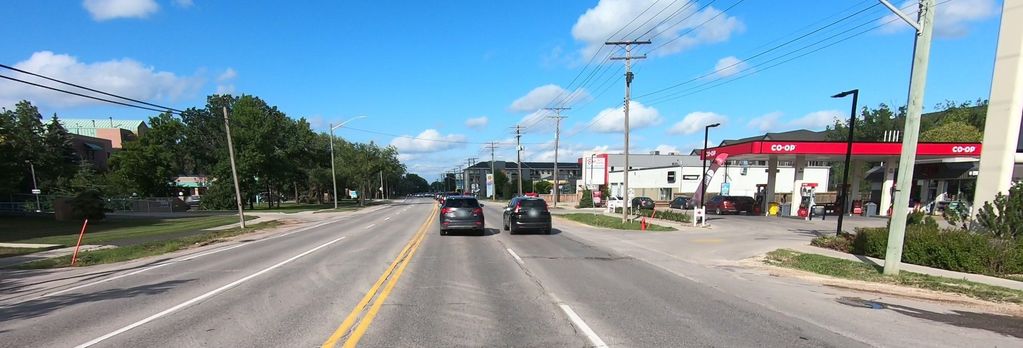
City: winnipeg